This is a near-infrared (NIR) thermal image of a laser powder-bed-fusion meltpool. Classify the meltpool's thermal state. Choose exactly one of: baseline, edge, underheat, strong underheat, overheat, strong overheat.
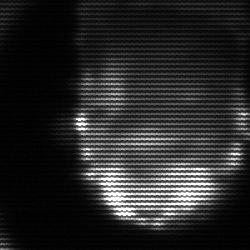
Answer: baseline